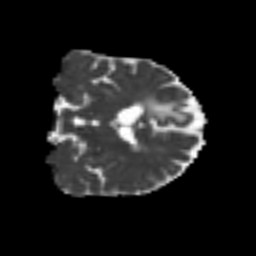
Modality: MD
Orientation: coronal
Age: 56
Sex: male
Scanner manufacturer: siemens
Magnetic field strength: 3 T
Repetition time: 4.987 s
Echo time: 0.0792 s